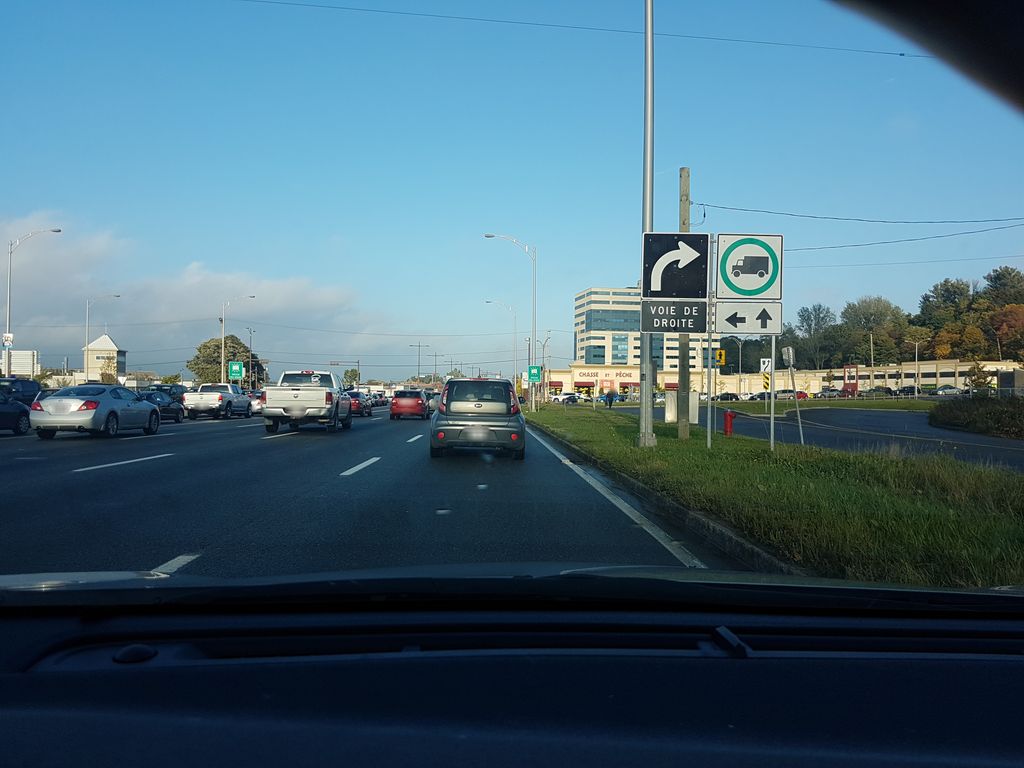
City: quebec_city